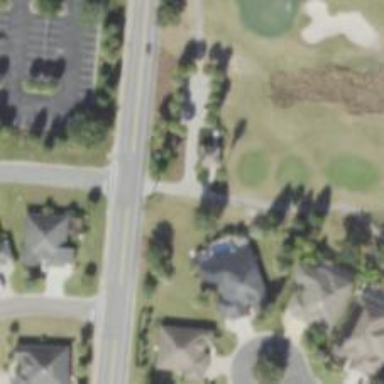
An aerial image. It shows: Golf cartpath that is also road path.